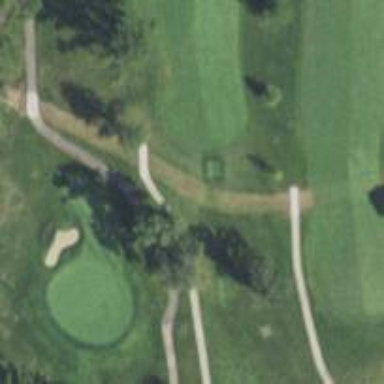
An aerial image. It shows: Footway that resembles golf path.